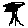
Label: tree